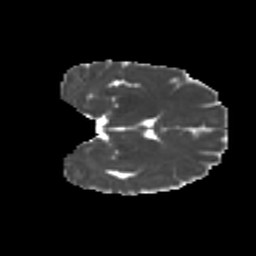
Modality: MD
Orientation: coronal
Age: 33
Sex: female
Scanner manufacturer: ge
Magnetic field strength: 3 T
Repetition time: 7.8 s
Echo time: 0.0606 s